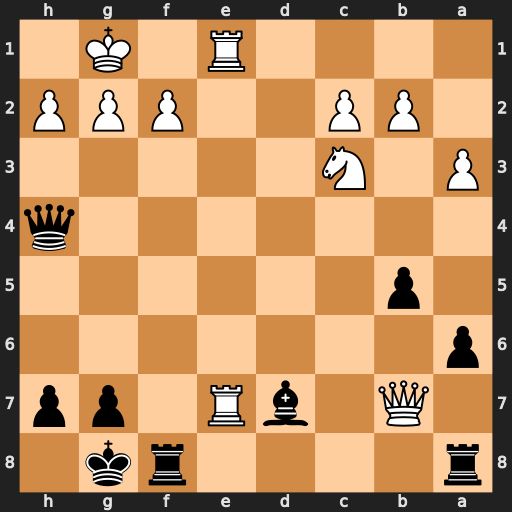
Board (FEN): r4rk1/1Q1bR1pp/p7/1p6/7q/P1N5/1PP2PPP/4R1K1
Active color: b
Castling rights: -
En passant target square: -
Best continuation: Qxf2+ Kh1 Qf1+ Rxf1 Rxf1#